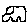
Label: car